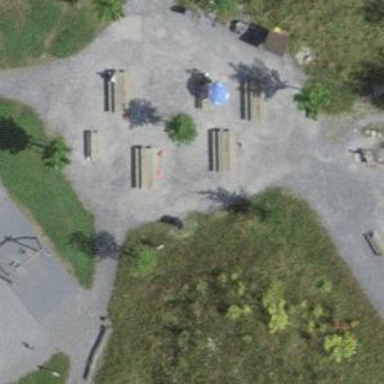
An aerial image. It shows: Picnic site for tourists.